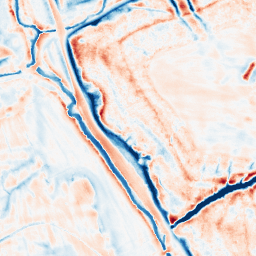
Category: edge_preserving
Decomposition family: bilateral
Decomposition parameters: d: 21
sigma_color: 75
sigma_space: 150
Upsampling method: regularized
Upsampling parameters: scale: 2
lambda_reg: 0.001
Upsampling scale: 2